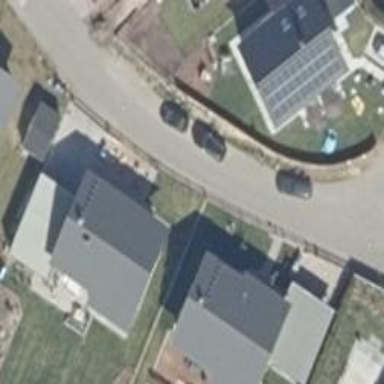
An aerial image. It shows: Detached building with gabled roof.